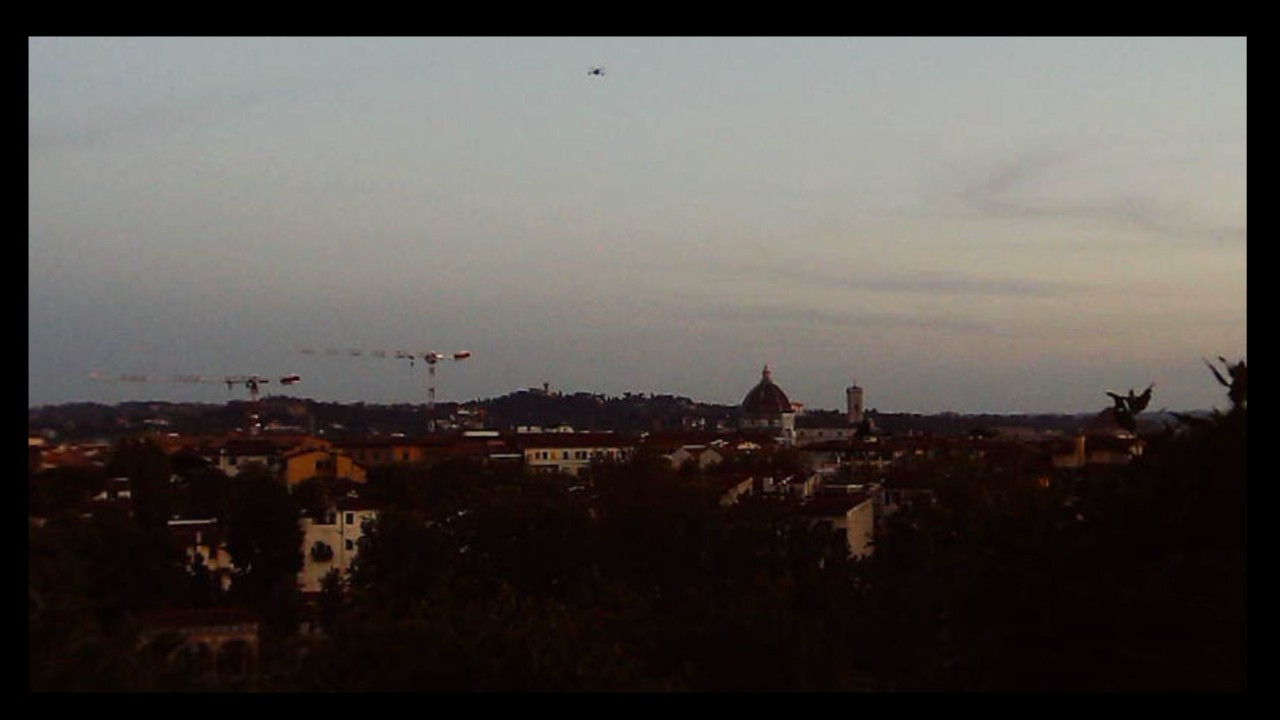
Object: DJI Mini 3